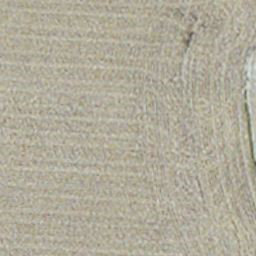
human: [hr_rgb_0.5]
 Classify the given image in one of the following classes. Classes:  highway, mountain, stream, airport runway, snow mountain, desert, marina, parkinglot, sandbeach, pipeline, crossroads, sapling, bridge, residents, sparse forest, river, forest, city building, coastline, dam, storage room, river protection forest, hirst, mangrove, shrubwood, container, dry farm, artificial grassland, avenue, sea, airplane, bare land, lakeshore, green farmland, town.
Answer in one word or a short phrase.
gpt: dry farm